Field crop: maize
Growth stage: 1
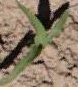
Species: maize